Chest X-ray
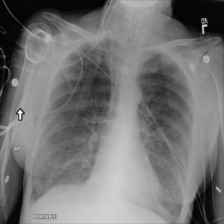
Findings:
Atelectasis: negative
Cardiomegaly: negative
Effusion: negative
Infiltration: positive
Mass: negative
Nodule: negative
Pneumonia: negative
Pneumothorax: negative
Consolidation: negative
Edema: negative
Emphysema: negative
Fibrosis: negative
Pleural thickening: negative
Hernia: negative